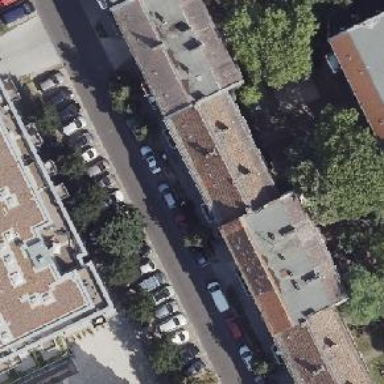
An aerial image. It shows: Unique apartment building with double saltbox roof shape.